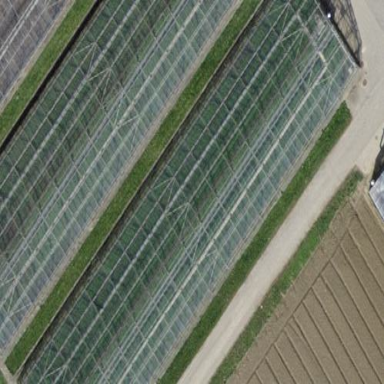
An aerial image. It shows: Area dedicated to greenhouse horticulture.